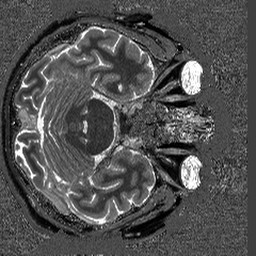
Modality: T1map
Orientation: axial
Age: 66
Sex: male
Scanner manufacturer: siemens
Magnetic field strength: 3 T
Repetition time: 5 s
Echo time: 0.00298 s